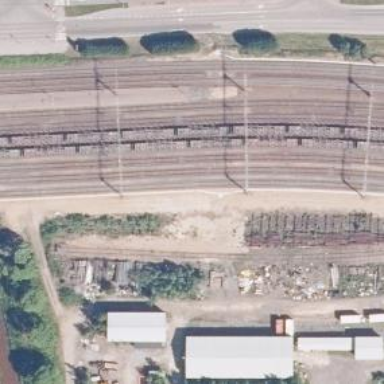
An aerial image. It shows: Rail yard with electrified contact lines for the railway.